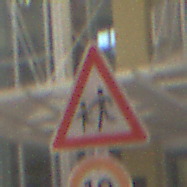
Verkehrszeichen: KinderRechts
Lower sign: Geschwindigkeit10
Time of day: MorningAfternoon
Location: Outdoor (Urban)
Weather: PartlyCloudy
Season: NotSpecified
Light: Natural